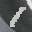
Label: 1